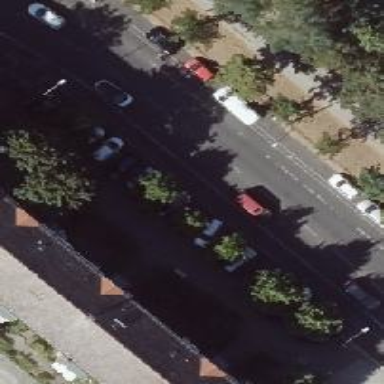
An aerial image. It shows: Collision protection barrier with parking obstacles.